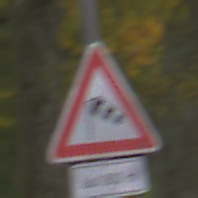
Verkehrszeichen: SeitenwindVonLinks
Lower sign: LaengeEinerStrecke5
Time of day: Midday
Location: Outdoor (Nature)
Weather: Overcast
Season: Autumn
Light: Natural